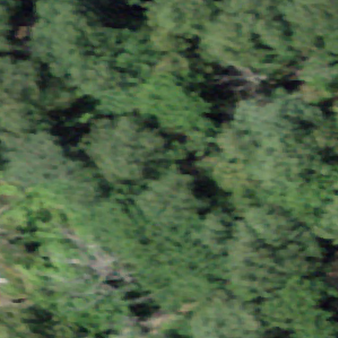
Label: bouldering_area